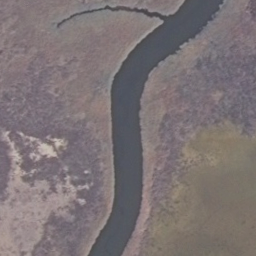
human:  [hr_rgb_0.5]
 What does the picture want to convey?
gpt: river